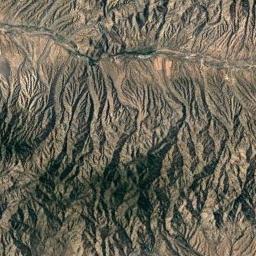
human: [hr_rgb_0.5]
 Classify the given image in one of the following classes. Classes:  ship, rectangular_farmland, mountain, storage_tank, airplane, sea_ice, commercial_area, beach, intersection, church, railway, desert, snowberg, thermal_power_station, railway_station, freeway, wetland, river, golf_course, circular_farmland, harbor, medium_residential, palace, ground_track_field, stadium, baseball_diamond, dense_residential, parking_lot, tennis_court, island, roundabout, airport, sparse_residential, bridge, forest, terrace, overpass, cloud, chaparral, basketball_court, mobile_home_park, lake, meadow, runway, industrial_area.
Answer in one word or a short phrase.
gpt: mountain